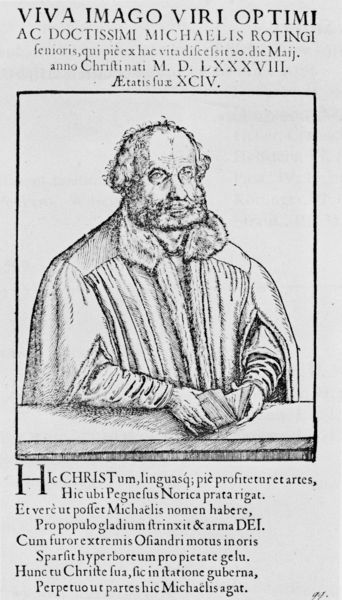
Titel: Bildnis des Michael Röting
Künstler: Lucius
Institution: (Seriendruck)
Schlagwörter: gott, hand, mann, umhang, grau, haar, schwarz, tisch, weiss, zeichnung, blick, alt, bart, arme, bibel, gesicht, kragen, pelz, tod, vollbart, ärmel, bild, bildnis, hände, portrait, porträt, kirche, geistlicher, gewand, haare, mantel, schrift, graphik, inschrift, deutsch, foto, alter, greis, buch, glaube, religion, druck, schwarzweiss, radierung, stich, kupfer, seite, text, beten, kunst, buchdruck, buchseite, talar, pelzkragen, stirnglatze, christus, christlich, priester, mönch, luther, gelehrter, emblem, aufgeschlagen, christentum, doktor, michael, historisch, latein, lateinisch, betender, christ, reformation, silberstift, gewandt, rahme, sprache, dei, gutenberg, künster, imago, gewant, gläubiger, viri, viva, haltn, h#nde, 1588, 1587, viva imago viri optimi, optimi, michaelis rotingi, heiligenschrift, propirtion, rotingi, michael roting, der sieht blöd aus